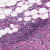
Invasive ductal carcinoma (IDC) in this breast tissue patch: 0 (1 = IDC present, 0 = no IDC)